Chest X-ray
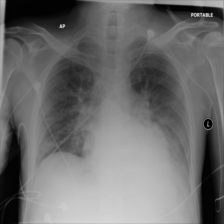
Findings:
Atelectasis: negative
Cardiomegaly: negative
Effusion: positive
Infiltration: positive
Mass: negative
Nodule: negative
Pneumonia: negative
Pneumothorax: negative
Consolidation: negative
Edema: negative
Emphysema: negative
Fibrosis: negative
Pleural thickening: negative
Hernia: negative